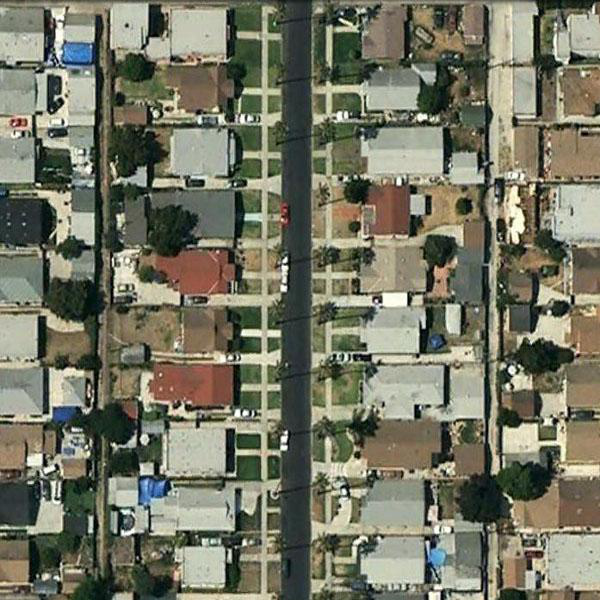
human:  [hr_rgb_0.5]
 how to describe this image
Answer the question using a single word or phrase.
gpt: dense residential